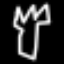
Label: fork